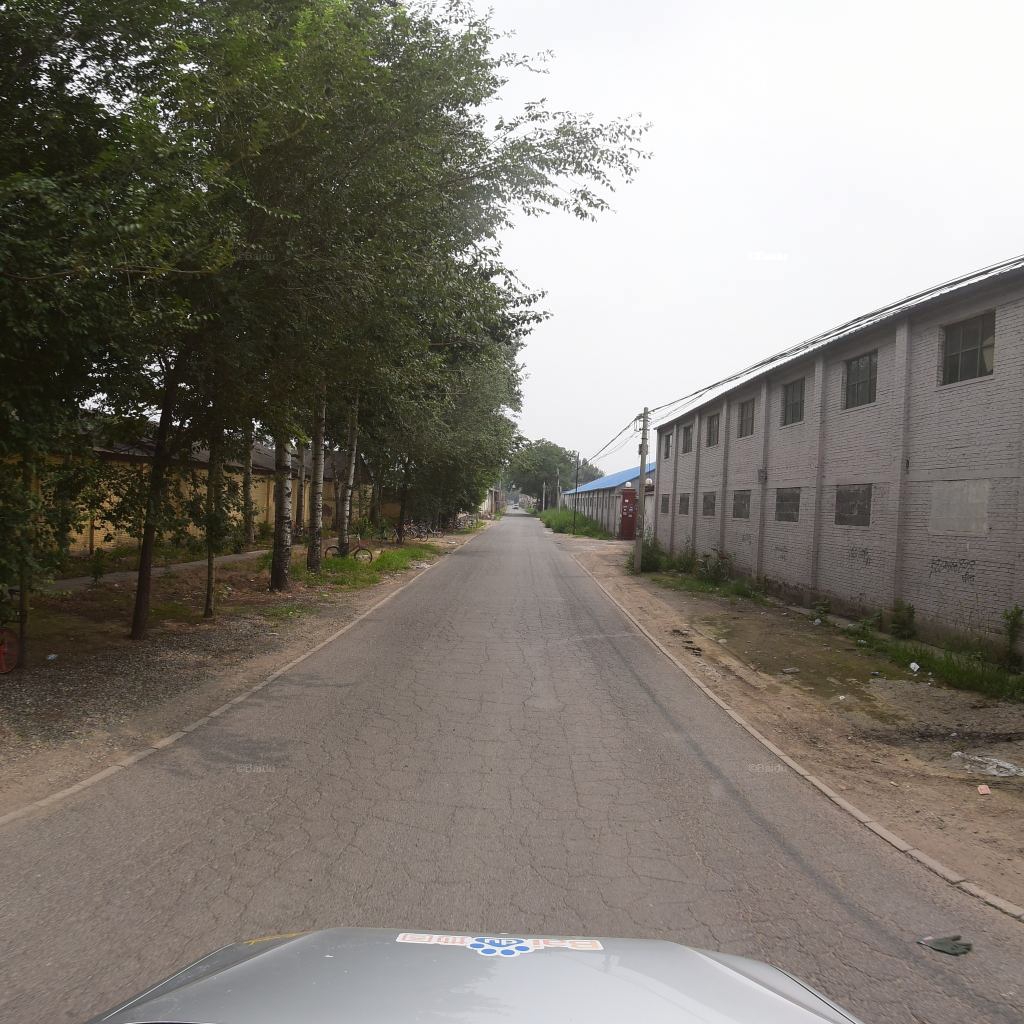
Region: Fengtai
Road damage annotations: alligator crack